Question: I ported a rails project from one machine to another and went through the following checklist to ensure the environment and system settings are good:
1) ruby -v =>
'''
ruby 2.0.0p195 (2013-05-14 revision 40734) [x86_64-darwin12.3.0]
'''
2) rails -v =>
'''
/Users/AM/.rvm/gems/ruby-2.0.0-p195@global/gems/bundler-
1.3.5/lib/bundler/runtime.rb:216: warning: Insecure world writable dir
/Users/AM/Documents/rubyws/overnights in PATH, mode 040777
/Users/AM/.rvm/gems/ruby-2.0.0-p195@global/gems/bundler-
1.3.5/lib/bundler/runtime.rb:216: warning: Insecure world writable dir
/Users/AM/Documents/rubyws/overnights in PATH, mode 040777
Rails 4.0.0
'''
3) Check that mysql is running:

4) brew update
5) bundle install
6)rake db:create....... I get the following message on my terminal:
'''
AMs-MacBook-Pro:overnights AM$ rake db:create --trace
/Users/AM/.rvm/gems/ruby-2.0.0-p195@global/gems/bundler-
1.3.5/lib/bundler/runtime.rb:216: warning: Insecure world writable dir
/Users/AM/Documents/rubyws/overnights in PATH, mode 040777
rake aborted!
dlopen(/Users/AM/.rvm/gems/ruby-2.0.0-p195/gems/mysql2-0.3.14/lib/mysql2/mysql2.bundle,
9): Library not loaded: libmysqlclient.18.dylib
Referenced from: /Users/AM/.rvm/gems/ruby-2.0.0-p195/gems/mysql2-
0.3.14/lib/mysql2/mysql2.bundle
Reason: image not found - /Users/AM/.rvm/gems/ruby-2.0.0-p195/gems/mysql2-
0.3.14/lib/mysql2/mysql2.bundle
/Users/AM/.rvm/gems/ruby-2.0.0-p195/gems/mysql2-0.3.14/lib/mysql2.rb:8:in 'require'
/Users/AM/.rvm/gems/ruby-2.0.0-p195/gems/mysql2-0.3.14/lib/mysql2.rb:8:in '<top
(required)>'
/Users/AM/.rvm/gems/ruby-2.0.0-p195@global/gems/bundler-
1.3.5/lib/bundler/runtime.rb:72:in 'require'
/Users/AM/.rvm/gems/ruby-2.0.0-p195@global/gems/bundler-
1.3.5/lib/bundler/runtime.rb:72:in 'block (2 levels) in require'
/Users/AM/.rvm/gems/ruby-2.0.0-p195@global/gems/bundler-
1.3.5/lib/bundler/runtime.rb:70:in 'each'
/Users/AM/.rvm/gems/ruby-2.0.0-p195@global/gems/bundler-
1.3.5/lib/bundler/runtime.rb:70:in 'block in require'
/Users/AM/.rvm/gems/ruby-2.0.0-p195@global/gems/bundler-
1.3.5/lib/bundler/runtime.rb:59:in 'each'
/Users/AM/.rvm/gems/ruby-2.0.0-p195@global/gems/bundler-
1.3.5/lib/bundler/runtime.rb:59:in 'require'
/Users/AM/.rvm/gems/ruby-2.0.0-p195@global/gems/bundler-1.3.5/lib/bundler.rb:132:in
'require'
/Users/AM/Documents/rubyws/overnights/config/application.rb:7:in '<top (required)>'
/Users/AM/Documents/rubyws/overnights/Rakefile:4:in 'require'
/Users/AM/Documents/rubyws/overnights/Rakefile:4:in '<top (required)>'
/Users/AM/.rvm/gems/ruby-2.0.0-p195/gems/rake-10.1.1/lib/rake/rake_module.rb:25:in
'load'
/Users/AM/.rvm/gems/ruby-2.0.0-p195/gems/rake-10.1.1/lib/rake/rake_module.rb:25:in
'load_rakefile'
/Users/AM/.rvm/gems/ruby-2.0.0-p195/gems/rake-10.1.1/lib/rake/application.rb:637:in
'raw_load_rakefile'
/Users/AM/.rvm/gems/ruby-2.0.0-p195/gems/rake-10.1.1/lib/rake/application.rb:94:in
'block in load_rakefile'
/Users/AM/.rvm/gems/ruby-2.0.0-p195/gems/rake-10.1.1/lib/rake/application.rb:165:in
'standard_exception_handling'
/Users/AM/.rvm/gems/ruby-2.0.0-p195/gems/rake-10.1.1/lib/rake/application.rb:93:in
'load_rakefile'
/Users/AM/.rvm/gems/ruby-2.0.0-p195/gems/rake-10.1.1/lib/rake/application.rb:77:in
'block in run'
/Users/AM/.rvm/gems/ruby-2.0.0-p195/gems/rake-10.1.1/lib/rake/application.rb:165:in
'standard_exception_handling'
/Users/AM/.rvm/gems/ruby-2.0.0-p195/gems/rake-10.1.1/lib/rake/application.rb:75:in
'run'
/Users/AM/.rvm/gems/ruby-2.0.0-p195/gems/rake-10.1.1/bin/rake:33:in '<top (required)>'
/Users/AM/.rvm/gems/ruby-2.0.0-p195/bin/rake:23:in 'load'
/Users/AM/.rvm/gems/ruby-2.0.0-p195/bin/rake:23:in '<main>'
/Users/AM/.rvm/gems/ruby-2.0.0-p195/bin/ruby_noexec_wrapper:14:in 'eval'
/Users/AM/.rvm/gems/ruby-2.0.0-p195/bin/ruby_noexec_wrapper:14:in '<main>'
'''
7) My understanding of this is that MySql is installed and running but somehow the rails application cannot find it: so I did "echo $PATH"
'''
/Users/AM/.rvm/gems/ruby-2.0.0-p195/bin:/Users/AM/.rvm/gems/ruby-2.0.0-
p195@global/bin:/Users/AM/.rvm/rubies/ruby-2.0.0-
p195/bin:/Users/AM/.rvm/bin:/usr/local/bin:/usr/local/sbin:
~/bin:/usr/bin:/bin:/usr/sbin:/sbin:/usr/local/bin:/opt/X11/bin
'''
8) Then I wanted to find where MySQL was installed so I went to:
cd /usr/local/
ls -la
I saw this:
'''
drwxrwxr-x 21 root admin 714 11 Jan 08:25 .
drwxr-xr-x@ 13 root wheel 442 1 Jun 2013 ..
drwxr-xr-x 14 AM admin 476 11 Jan 08:25 .git
-rw-r--r-- 1 AM admin 213 20 May 2013 .gitignore
-rw-r--r-- 1 AM admin 592 11 Jan 08:25 CONTRIBUTING.md
drwxr-xr-x 22 AM admin 748 11 Jan 08:32 Cellar
drwxr-xr-x 10 AM admin 340 11 Jan 08:25 Library
-rw-r--r-- 1 AM admin 1240 11 Jan 08:25 README.md
-rw-r--r-- 1 AM admin 23510 11 Jan 08:25 SUPPORTERS.md
drwxr-xr-x 79 AM admin 2686 11 Jan 08:33 bin
drwxr-xr-x 6 AM admin 204 11 Jan 08:33 etc
drwxr-xr-x 6 AM admin 204 2 Jun 2013 foreman
drwxr-xr-x 7 AM admin 238 2 Jun 2013 heroku
drwxr-xr-x 46 AM admin 1564 29 Aug 15:21 include
drwxr-xr-x 50 AM admin 1700 29 Aug 15:21 lib
drwxr-xr-x 5 root wheel 170 29 Mar 2013 man
lrwxr-xr-x 1 root wheel 27 17 Sep 15:47 mysql -> mysql-5.6.13-osx10.7-x86_64
drwxr-xr-x 17 root wheel 578 17 Sep 15:47 mysql-5.6.13-osx10.7-x86_64
drwxr-xr-x 22 AM admin 748 11 Jan 08:33 opt
drwxr-xr-x 17 AM admin 578 29 Aug 15:21 share
drwx------ 6 AM admin 204 11 Jan 08:33 var
'''
So I now feel that I am almost there, but need the last few steps to make this rails app work. Can someone help me figure out what to do next?
Thanks
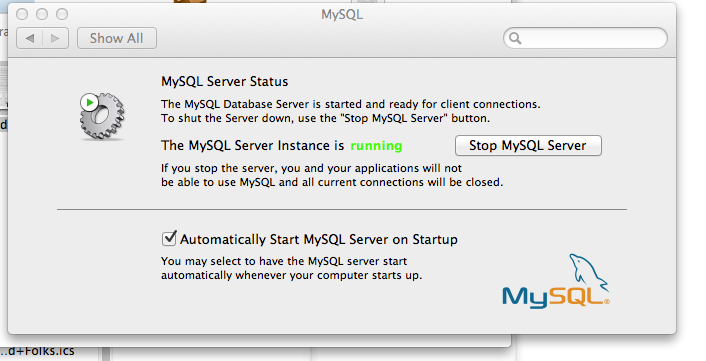
Answer: You can try running this to include 'libmysqlclient.18.dylib' into search path
'''
ln -s /usr/local/mysql/lib/libmysqlclient.18.dylib /usr/local/lib
'''
I also found <URL>